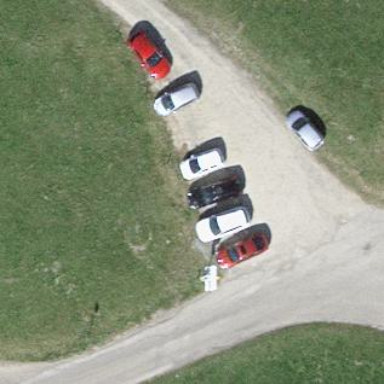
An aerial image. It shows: Parking area with surface.